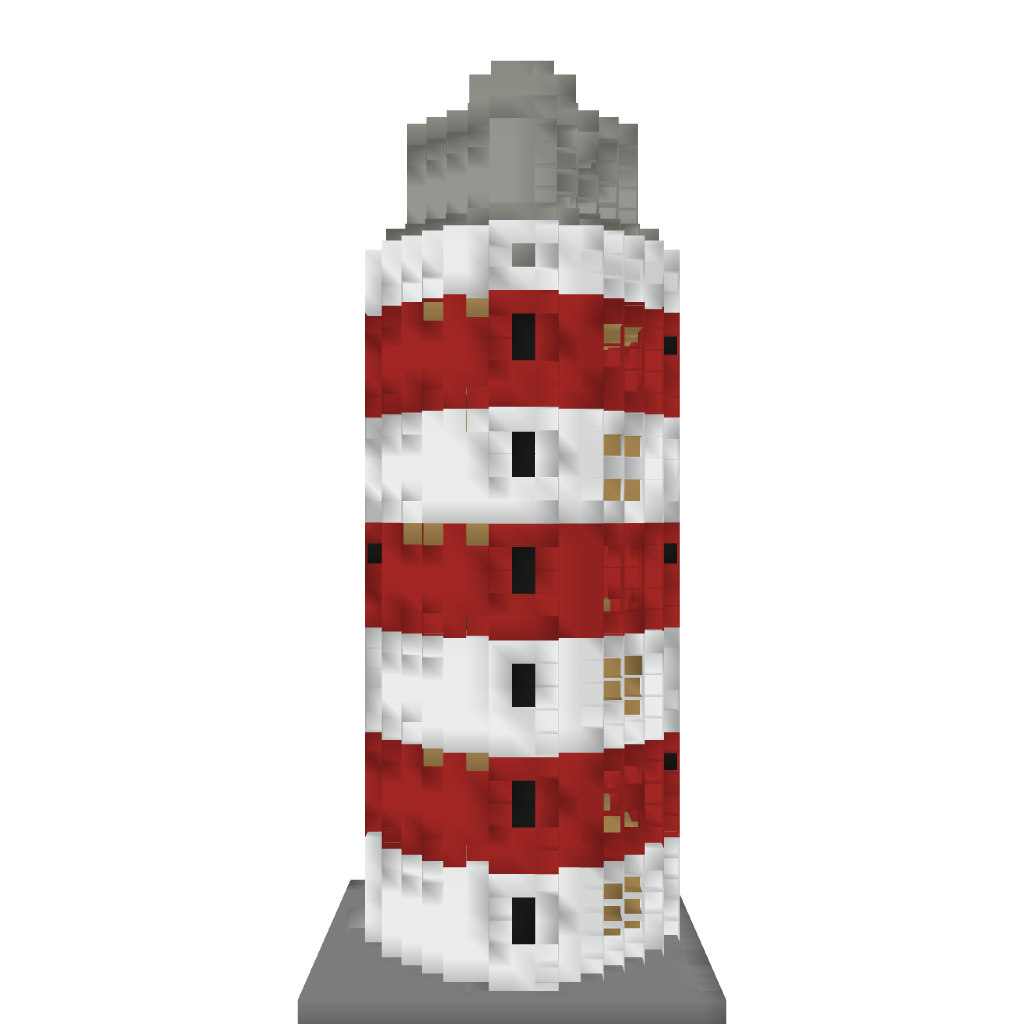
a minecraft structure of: small lighthouse